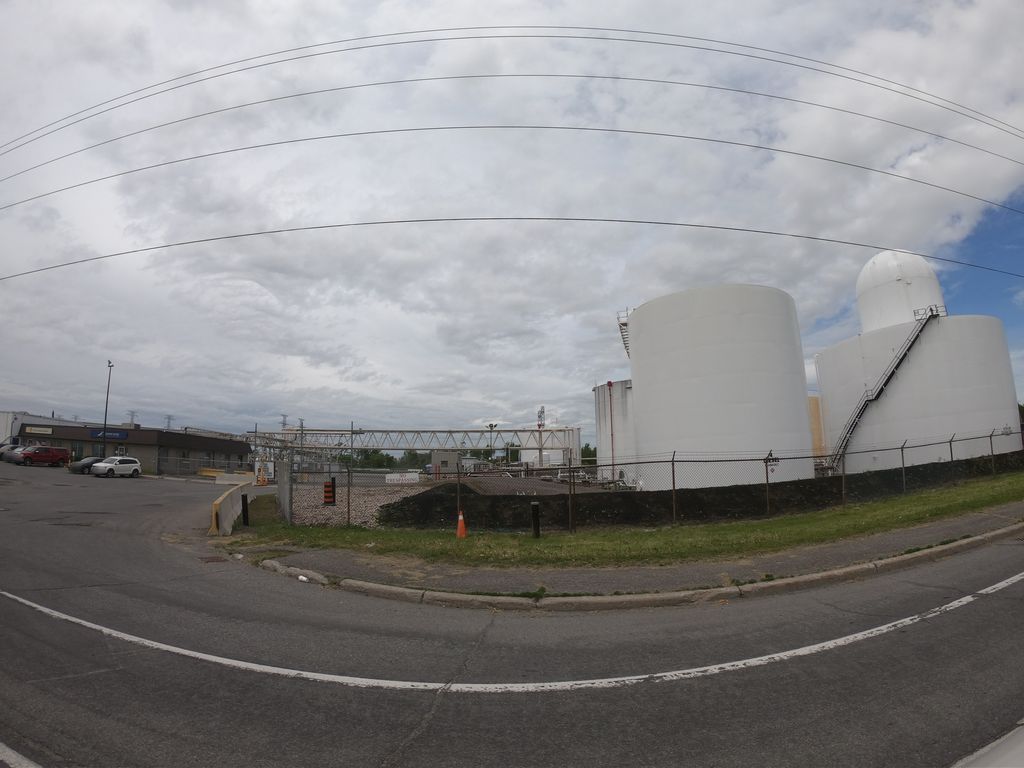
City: ottawa-gatineau